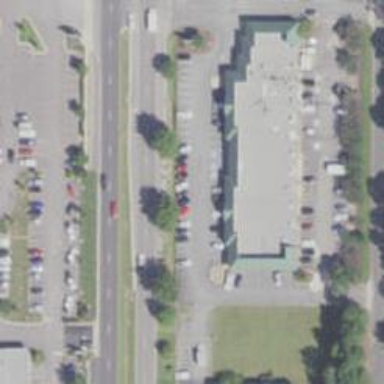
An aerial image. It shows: Car rental service.